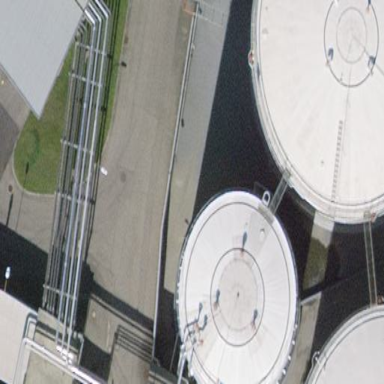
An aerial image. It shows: Storage tank which is man-made and housed in building.